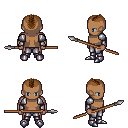
a pixel art fantasy rpg character, male body template, human, dark skin, steel arm armor, metal pants, brown short mohawk hairstyle, metal boots, spear, four views (front, back, left, right), 2x2 character sprite sheet, small pixel art, hard edges, no anti-aliasing